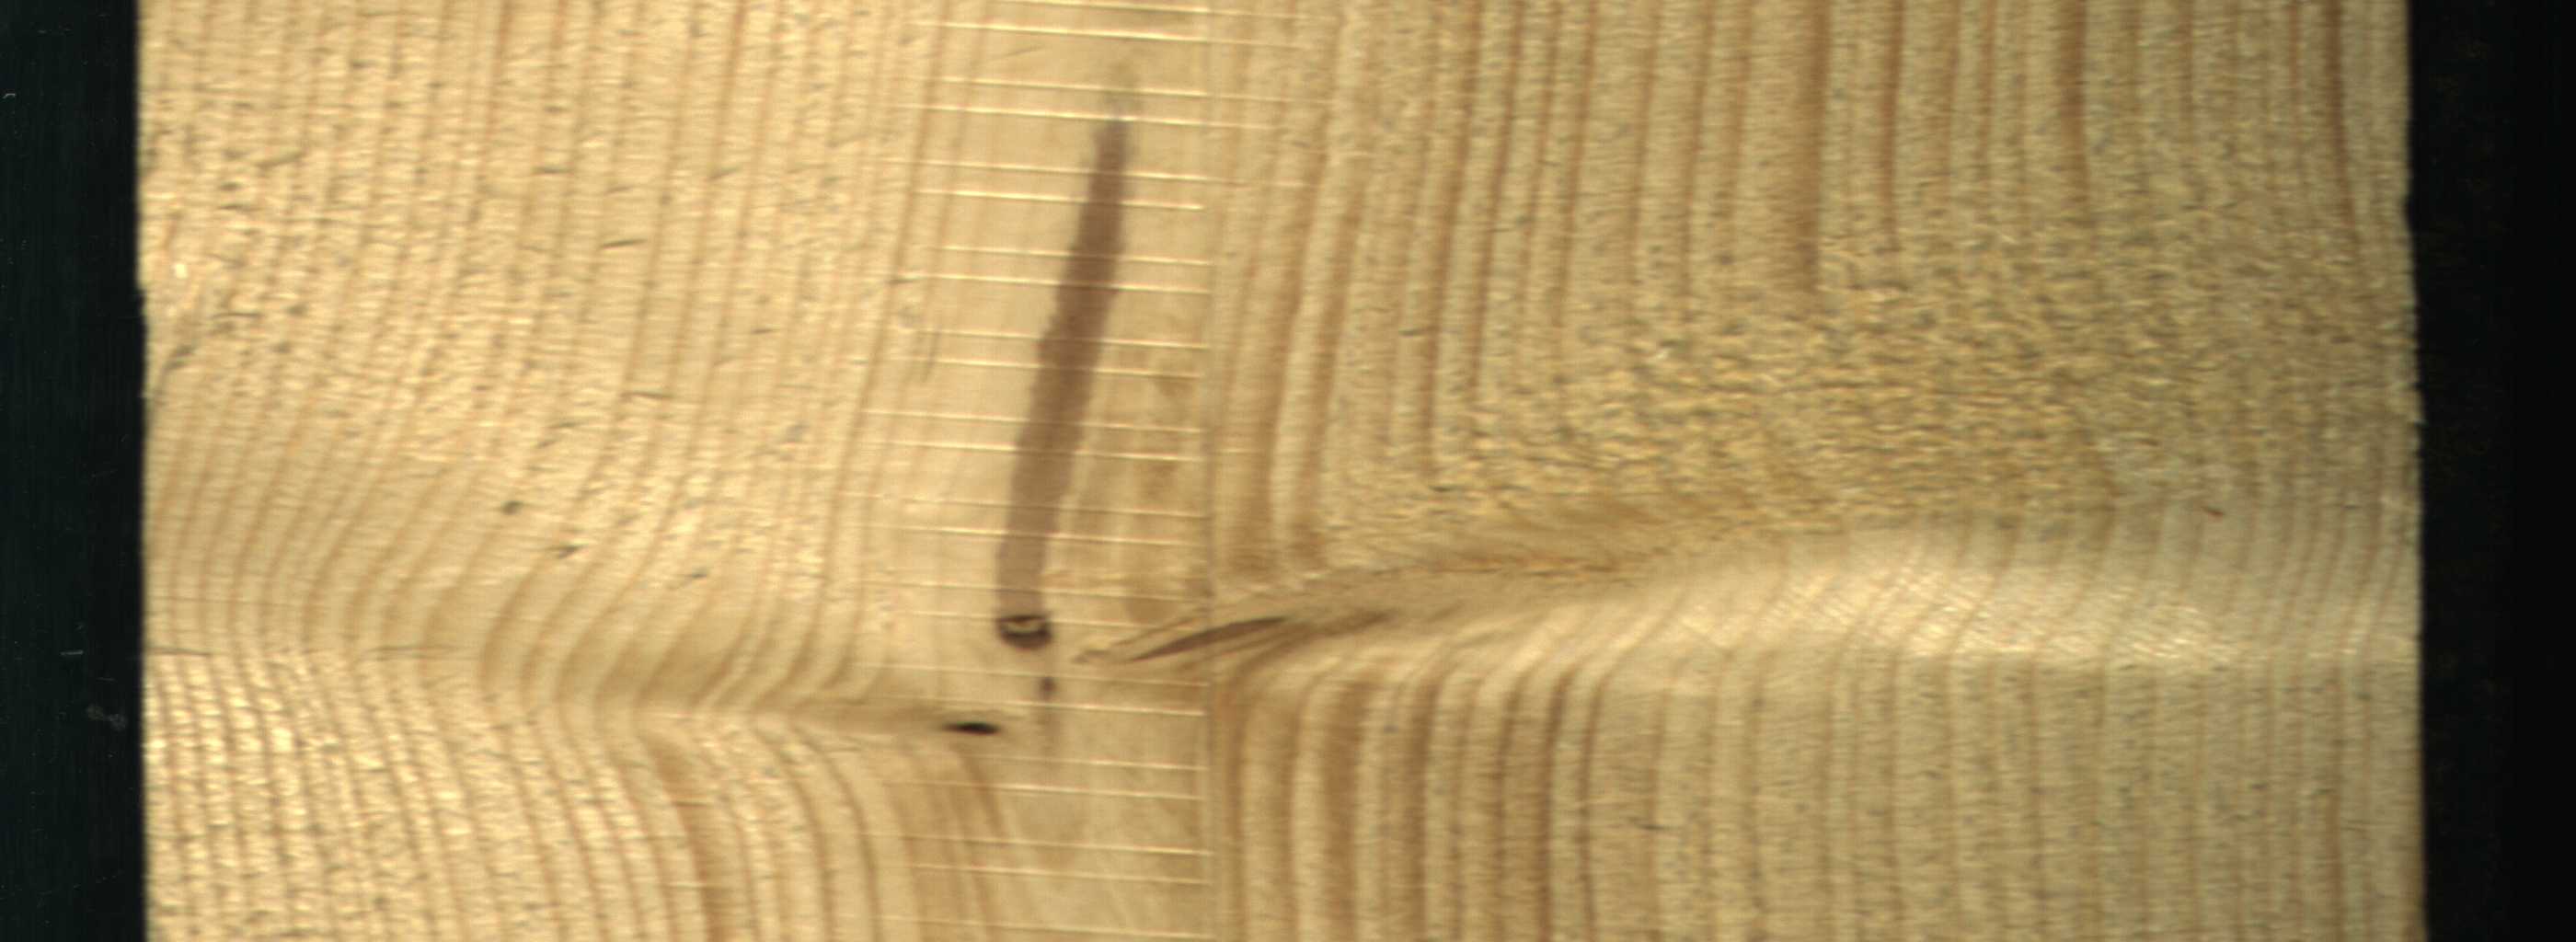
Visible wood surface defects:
Marrow
Quartzity
Dead_Knot
Live_Knot
Live_Knot